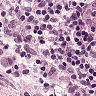
Metastatic tissue present: yes